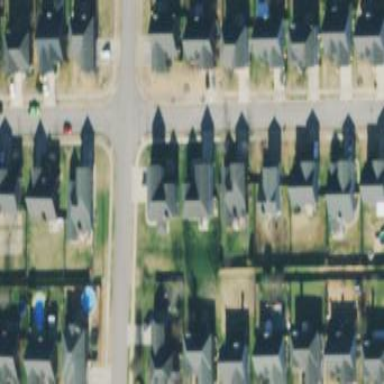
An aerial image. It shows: Residential road with asphalt surface. There is detached sidewalk.